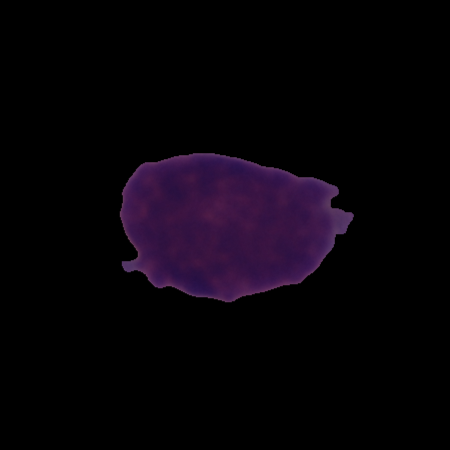
Label: cancer